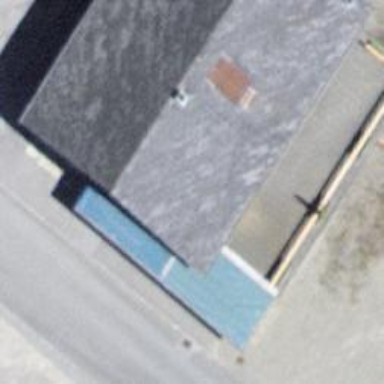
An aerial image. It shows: Restaurant.